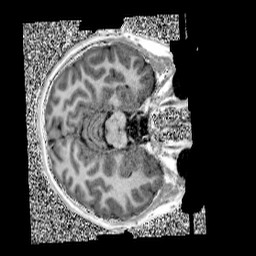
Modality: UNIT1
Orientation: axial
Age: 12
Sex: female
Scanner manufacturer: siemens
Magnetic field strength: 3 T
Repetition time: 4 s
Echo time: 0.00299 s